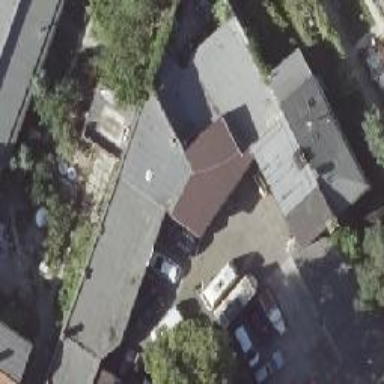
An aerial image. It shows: Car repair shop.